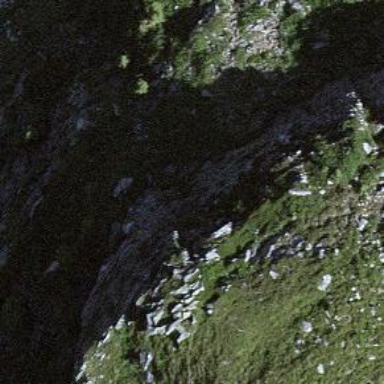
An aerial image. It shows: Natural cliff.